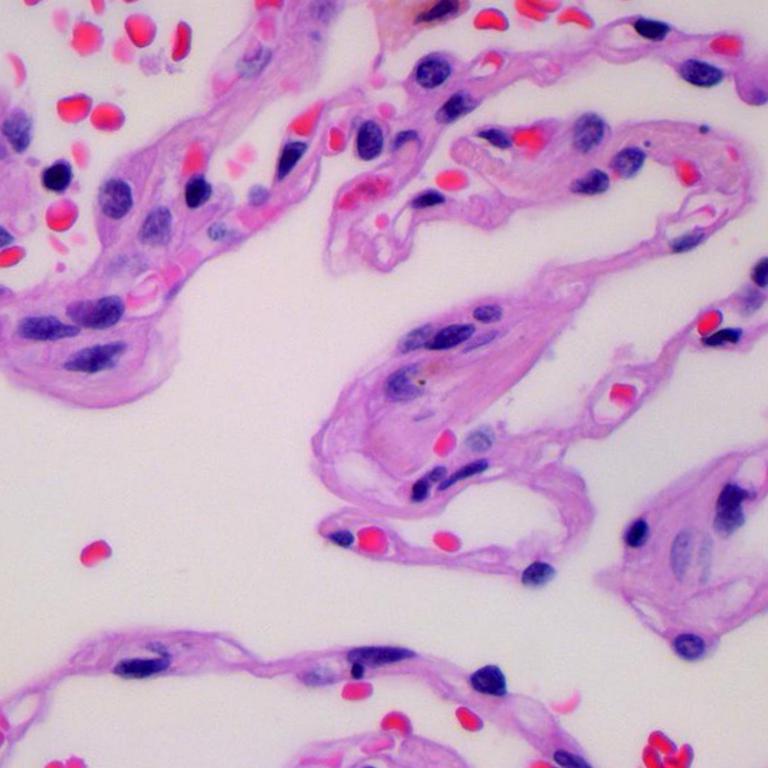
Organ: lung
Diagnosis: benign